Question: I'm trying to implement DCT (Discrete Cosine Transform) in Matlab but without using Fast Fourier Transform, just by using the next formula:

I know this can be inefficient but this way I will get how it works.
First I divided my grayscale image in 8x8 blocks, then I apply the formula to each block.
'''
for i=1:8:h
for j=1:8:w
dctMatrix(i:(i-1)+block,j:(j-1)+block) = dctII(img(i:(i-1)+block,j:(j-1)+block), block);
end
end
'''
My function looks like this:
'''
function [newB] = dctII(segmento, b)
[h w] = size(segmento);
segmento = double(segmento);
newB = zeros(b,b);
for u=0:h-1
for v=0:w-1
if u == 0
Cu = 1/sqrt(2);
else
Cu = 1;
end
if v == 0
Cv = 1/sqrt(2);
else
Cv = 1;
end
sumRes = summation(segmento,u,v,b);
dct = (1/4)*Cu*Cv*sumRes;
segmento(u+1,v+1) = dct;
end
end
newB = segmento;
end
'''
I also created a summation function to keep things more readable (at least for me).
'''
function [sum] = summation(segmento,u,v,b)
[h w] = size(segmento);
sum = 0;
for x=0:h-1
for y=0:w-1
sum = sum + (double(segmento(x+1,y+1))*cos((((2*x)+1)*u*pi)/(2*b))*cos((((2*y)+1)*v*pi)/(2*b)));
end
end
end
'''
The problem is that the result of my algorithm differs by far the result of Matlab prebuilt function . Maybe I didn't get DCT algorithm at all. Do you know what I'm doing wrong? I know all these nested loops kill performance serverely but I can't imagine how to solve this without using FFT.
Any help would be really appreciated, thanks.
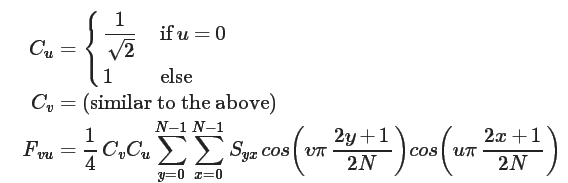
Answer: Already solved!
My results differ from Matlab prebuilt function dct2 because that function doesn't consider an 8x8 block division like I do, so the matrices aren't equal.
I also made slight modifications to my code, I read that before working with pixels values you need to substract 128 to each value in order to work within the range [-128, 127]. This is my code:
'''
function [newB] = dctII(segmento, b)
[h w] = size(segmento);
segmento = double(segmento) - 128;
newB = zeros(b,b);
for u=0:h-1
for v=0:w-1
if u == 0
Cu = 1/sqrt(2);
else
Cu = 1;
end
if v == 0
Cv = 1/sqrt(2);
else
Cv = 1;
end
sumRes = summation(segmento,u,v,b);
dct = (1/4)*Cu*Cv*sumRes;
newB(u+1,v+1) = dct;
end
end
end
function [sum] = summation(segmento,u,v,b)
[h w] = size(segmento);
sum = 0;
for x=0:h-1
for y=0:w-1
sum = sum + (double(segmento(x+1,y+1))*cos(((2*x)+1)*u*pi/(2*b))*cos(((2*y)+1)*v*pi/(2*b)));
end
end
end
'''
Is not very efficient but it is an implementation of the formula. Hope that helps